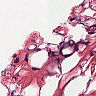
Metastatic tissue present: no